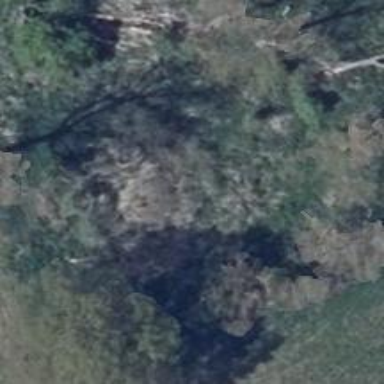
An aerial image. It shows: Patch of scrub vegetation.